Question: I am trying to create a bar chart with both positive and negative values using Matplotlib and experiencing difficulty in getting the negative values to show on Y axis. When the code is run, it'll correctly display all positive values (marked in red color) but the negative ones are not showing at all.
Instead I'm getting a duplication of the positive values for the string marked "y1". Please see Image 1 attached and my code below.

The code I've used is:
'''
import pandas as pd
import numpy as np
import matplotlib.pyplot as plt
from matplotlib.pyplot import figure
data = pd.read_csv("C:\samplefile.csv")
fig = plt.figure()
figure(figsize = (22,3))
ax = plt.subplot(111)
x = data['Timing Event']
y = data['Diff Latency'].diff(periods = 1) > 0
y1 = data['Diff Latency'].diff(periods = 1) < 0
y_pos = np.arange(len(x))
plt.bar(y_pos, y, color=(1.0, 0, 0, 0.7))
plt.bar(y_pos, y1, color=(0, 0.6, 0, 0.7))
plt.tight_layout()
plt.show()
'''
The dataset has 2 columns Timing Event in numbers eg.(0,1,2,3....) and used as index and "Diff Latency" which has both negative and positive values. Sample dataset is attached below:
'''
Timing Event Diff Latency
0 -4
1 3
2 1
3 -1
4 2
'''
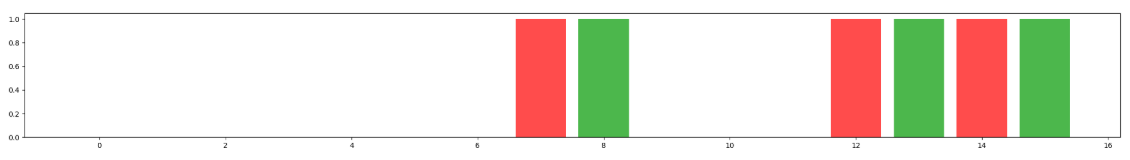
Answer: If you just want to plot the positive and negative values in different colored bars, you can directly use pandas plotting based on the approach shown <URL>
'''
import pandas as pd
import matplotlib.pyplot as plt
fig, ax = plt.subplots()
data = pd.DataFrame({'Timing_Event':[0,1,2,3,4], 'Diff_Latency':[-4, 3, 1, -1, 2]})
data['sign'] = data['Diff_Latency'] > 0
data['Diff_Latency'].plot(kind='bar', color=data.sign.map({True: (1.0, 0, 0, 0.7), False: (0, 0.6, 0, 0.7)}),
ax=ax)
ax.axhline(0, color='k')
'''
<URL>